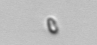
Label: nanoplankton_mix